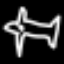
Label: airplane